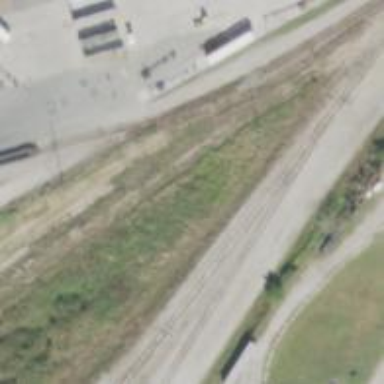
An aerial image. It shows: Abandoned railway yard.